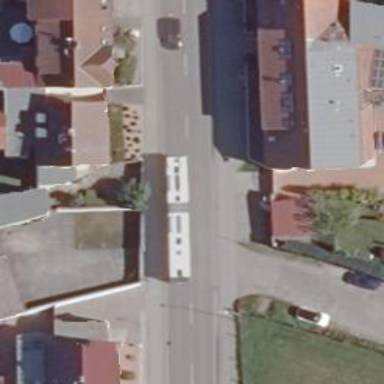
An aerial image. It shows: Public transport stop position.